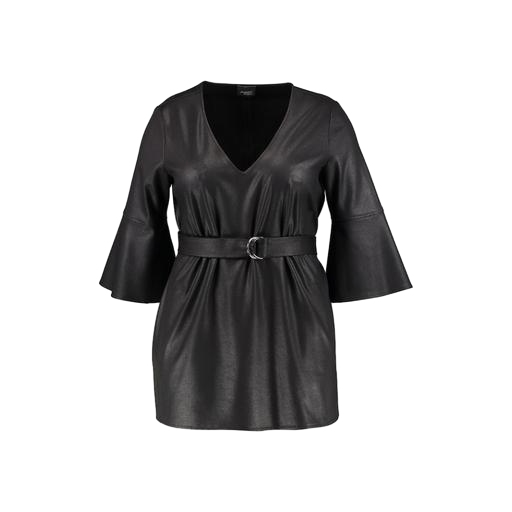
black faux-leather top, leather blouse, black leather tunic, white background